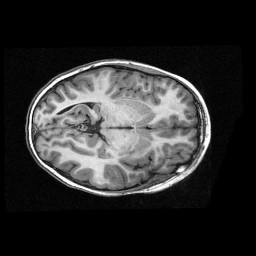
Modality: T1w
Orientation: axial
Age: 9
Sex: female
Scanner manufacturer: siemens
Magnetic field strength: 3 T
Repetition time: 2.3 s
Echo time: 0.00336 s